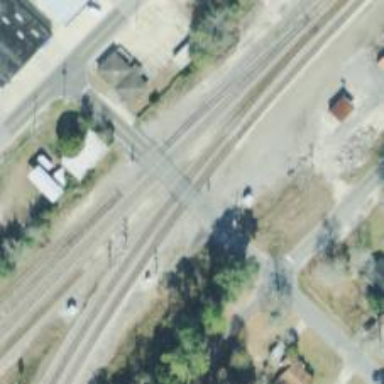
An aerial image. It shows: Level crossing with lights at railway intersection.